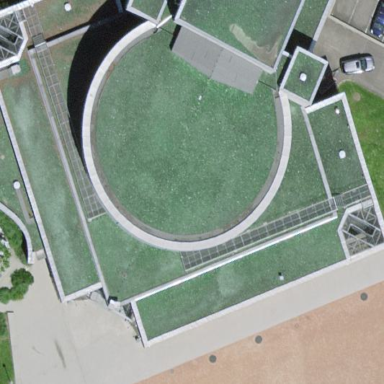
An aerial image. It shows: Public building.